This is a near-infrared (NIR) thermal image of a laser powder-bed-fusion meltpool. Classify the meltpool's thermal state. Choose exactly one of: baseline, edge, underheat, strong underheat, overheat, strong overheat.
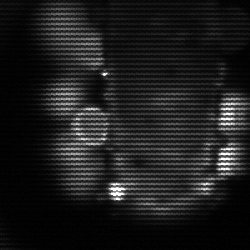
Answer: strong underheat